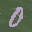
Label: 0